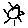
Label: sun